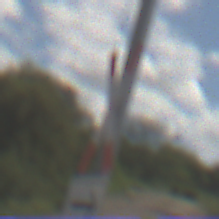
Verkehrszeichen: Andreaskreuz
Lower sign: RichtungsangabeDurchPfeile4
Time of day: Midday
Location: Outdoor (Nature)
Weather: PartlyCloudy
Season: NotSpecified
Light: Natural